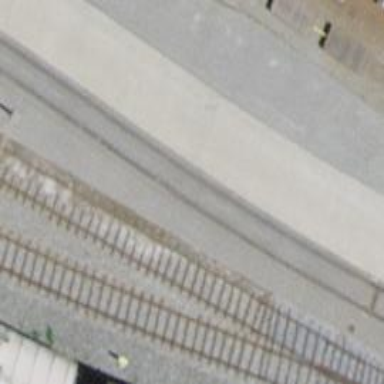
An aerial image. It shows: Single-track railway spur.